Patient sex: F
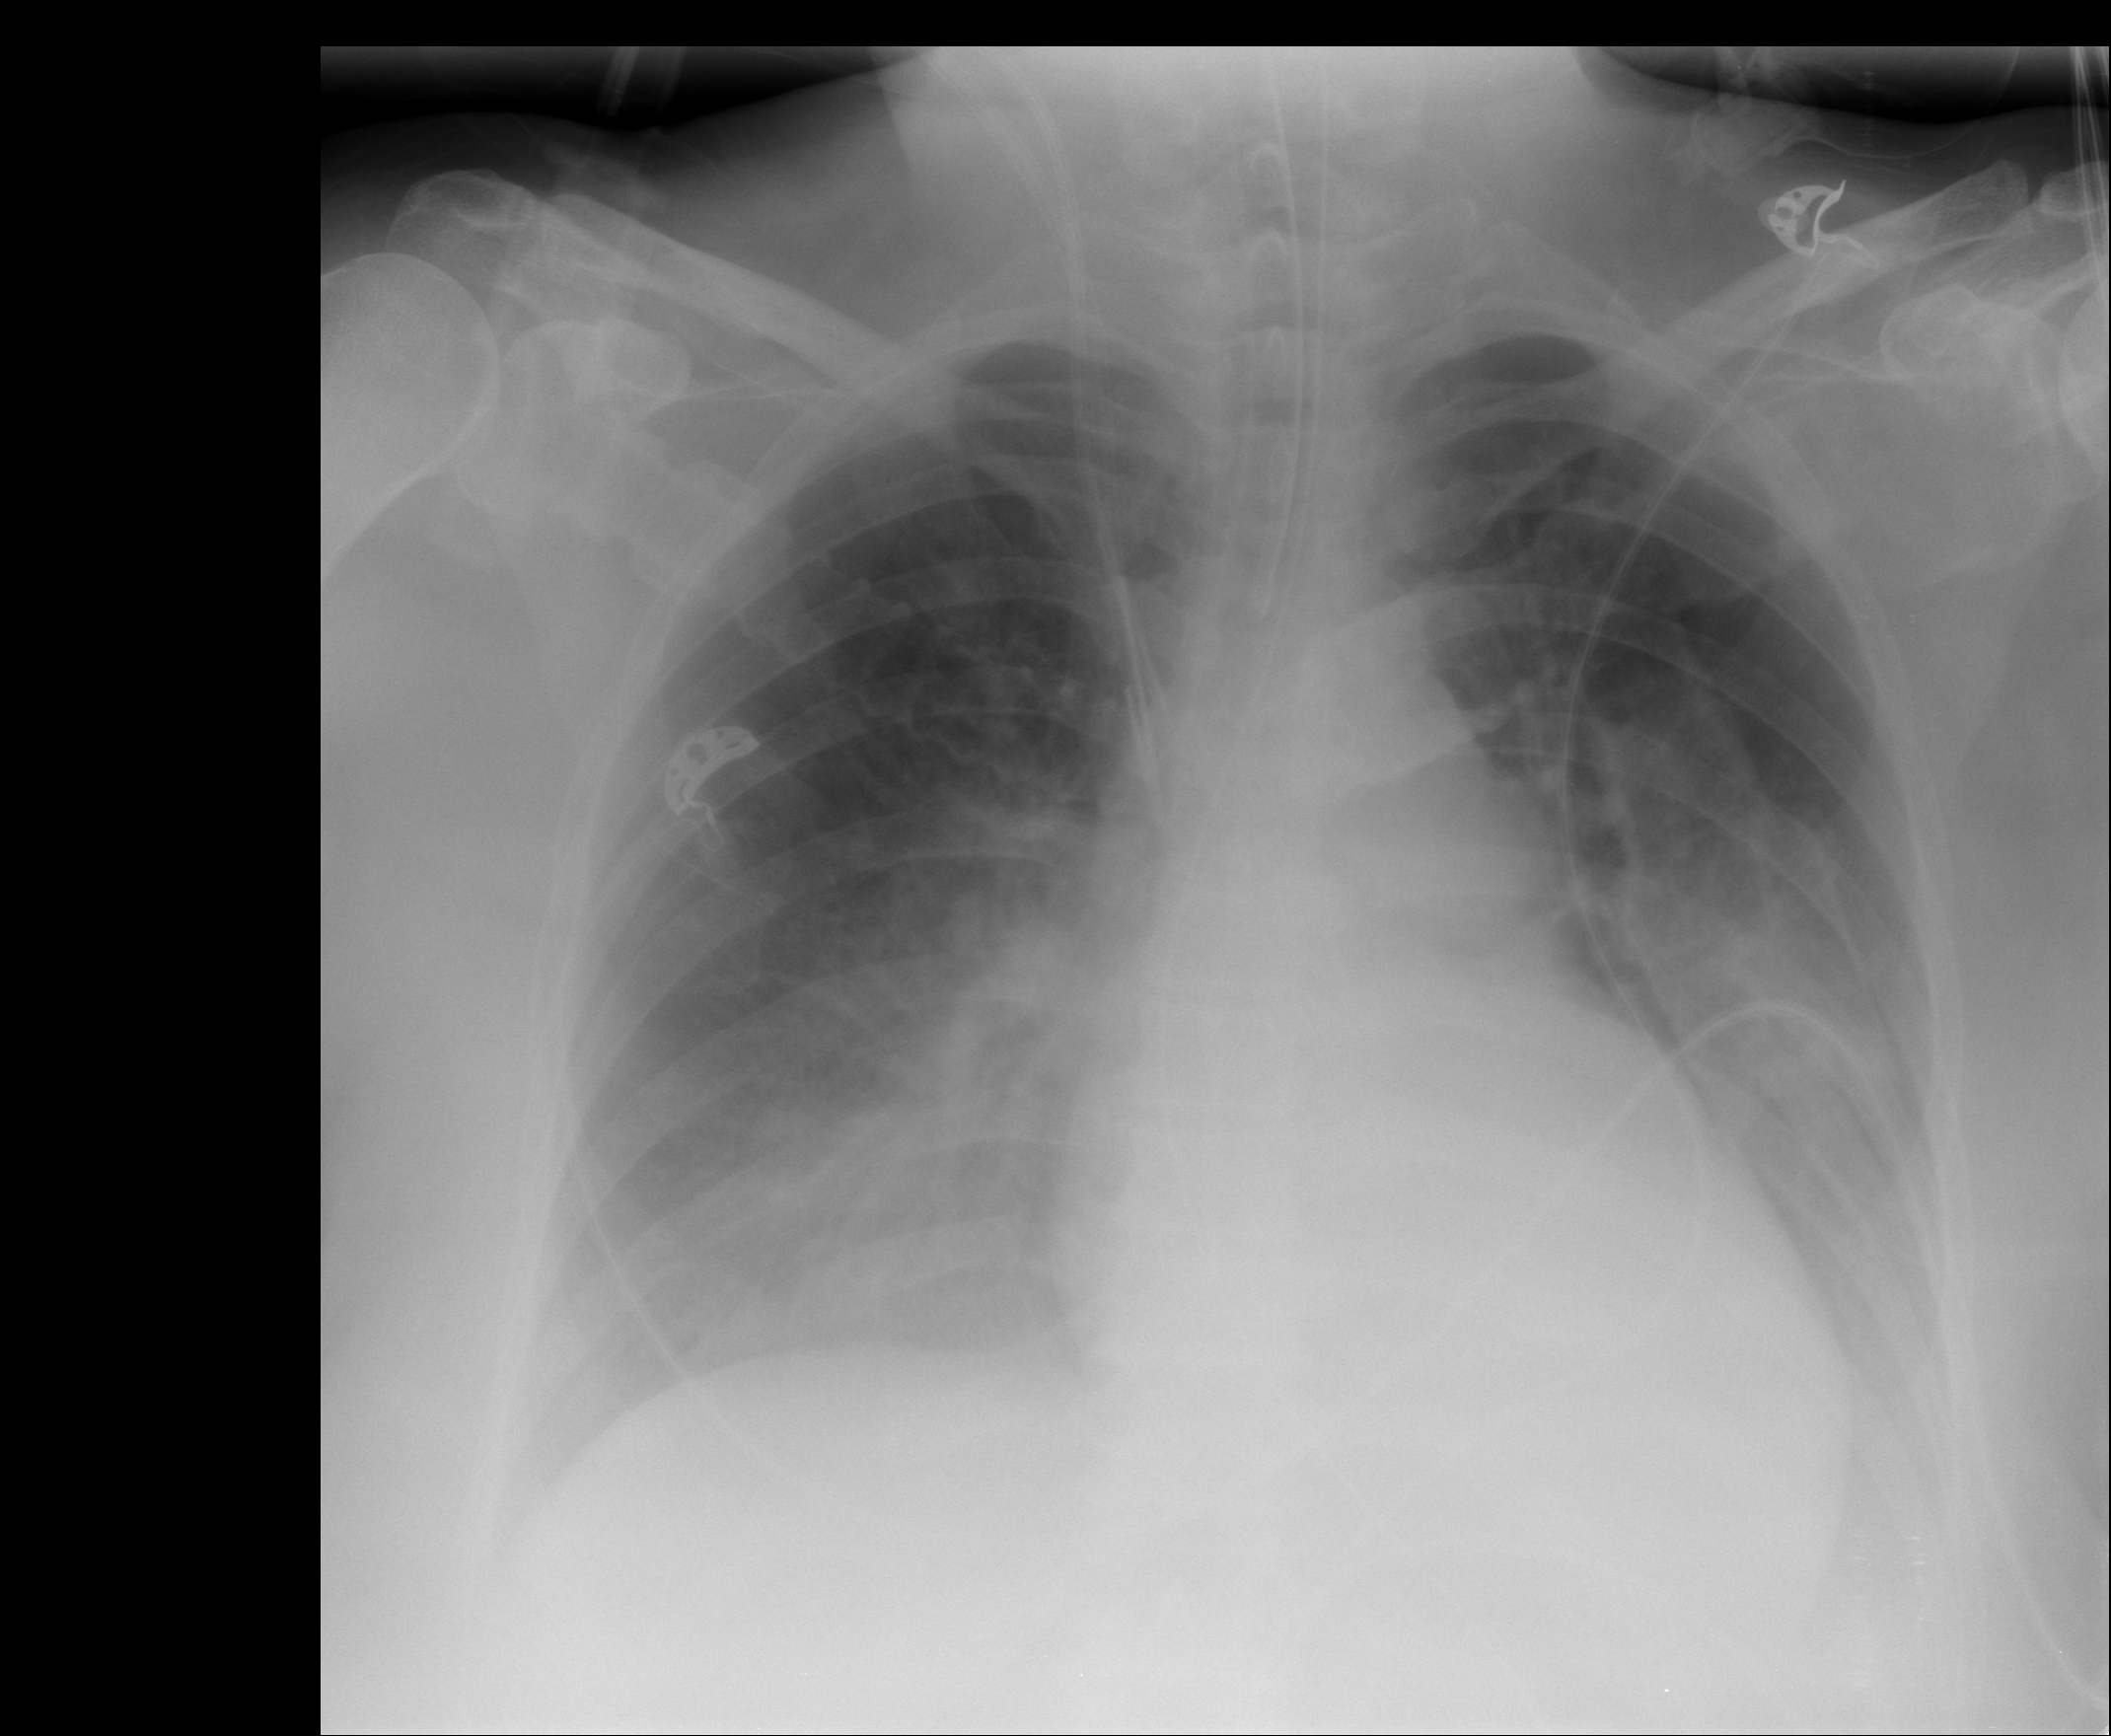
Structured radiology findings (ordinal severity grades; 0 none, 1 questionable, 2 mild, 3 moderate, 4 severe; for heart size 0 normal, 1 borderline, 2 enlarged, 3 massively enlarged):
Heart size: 0
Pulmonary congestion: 0
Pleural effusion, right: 2
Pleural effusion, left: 2
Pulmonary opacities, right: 3
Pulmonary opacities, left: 3
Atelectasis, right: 3
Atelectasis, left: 3